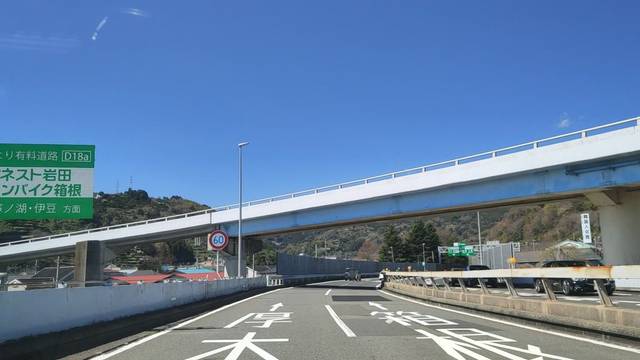
Region: Japan
Coordinates: 35.245, 139.142